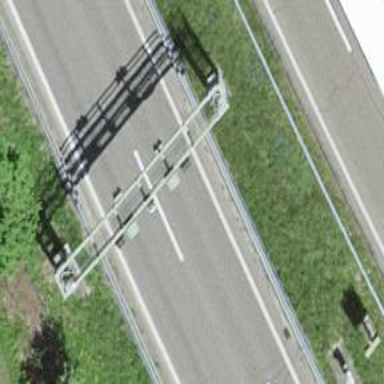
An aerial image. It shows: Gantry structure.